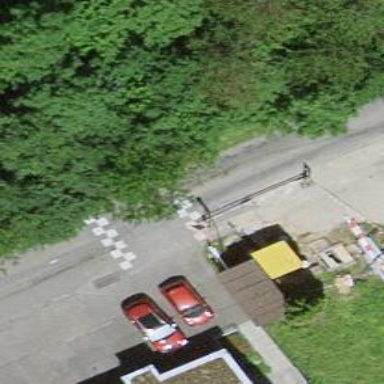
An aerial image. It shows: Traffic calming table.